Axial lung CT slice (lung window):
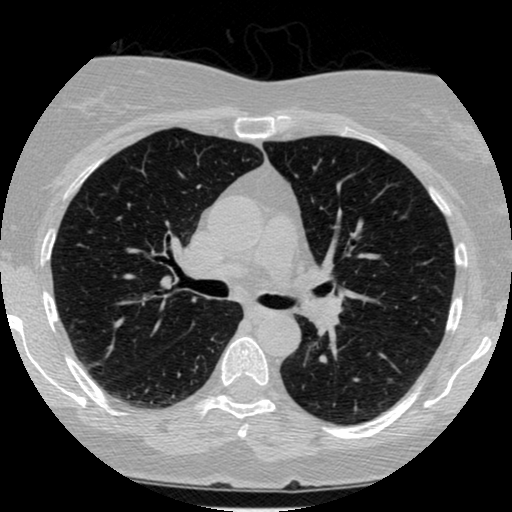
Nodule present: no